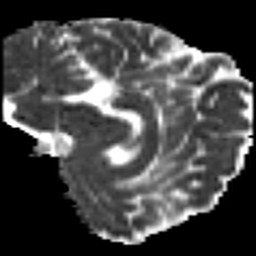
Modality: MD
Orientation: sagittal
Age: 29
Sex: female
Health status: ill
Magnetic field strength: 3 T
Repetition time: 9 s
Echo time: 0.093 s